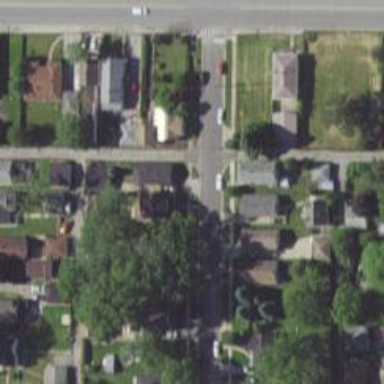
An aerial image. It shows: Alley classified as service road.